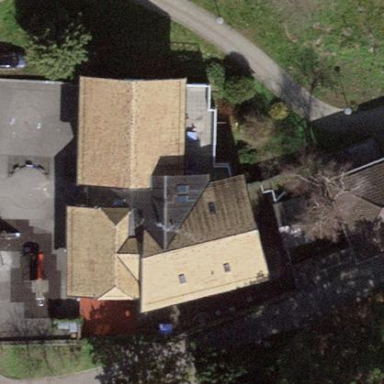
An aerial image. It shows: Kindergarten building.